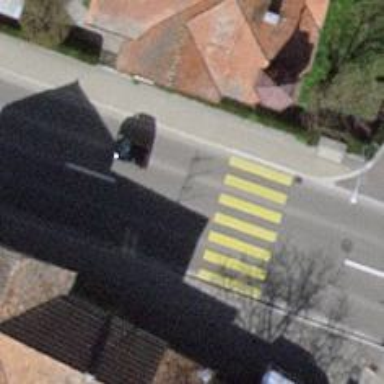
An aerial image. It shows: Marked zebra crossing on the road. The crossing is indicated by zebra markings.